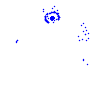
Particle: electron